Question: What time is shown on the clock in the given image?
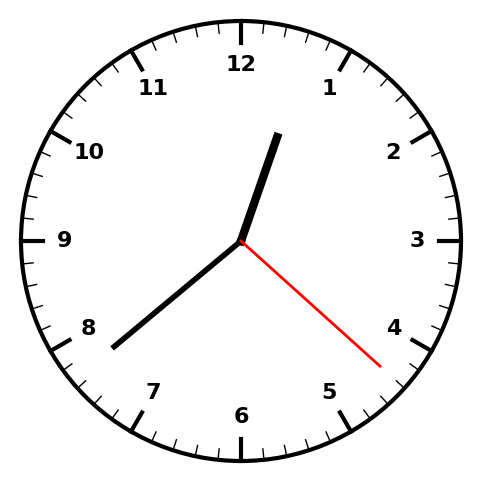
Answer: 12:38:22